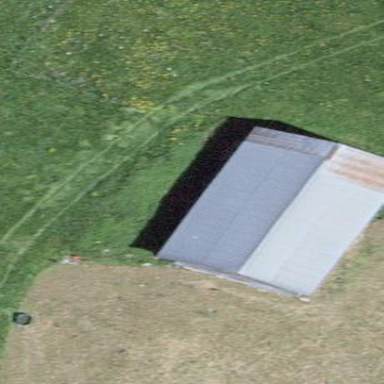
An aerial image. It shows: Farm building.